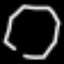
Label: octagon